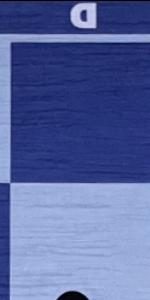
Label: Empty